Breast ultrasound image
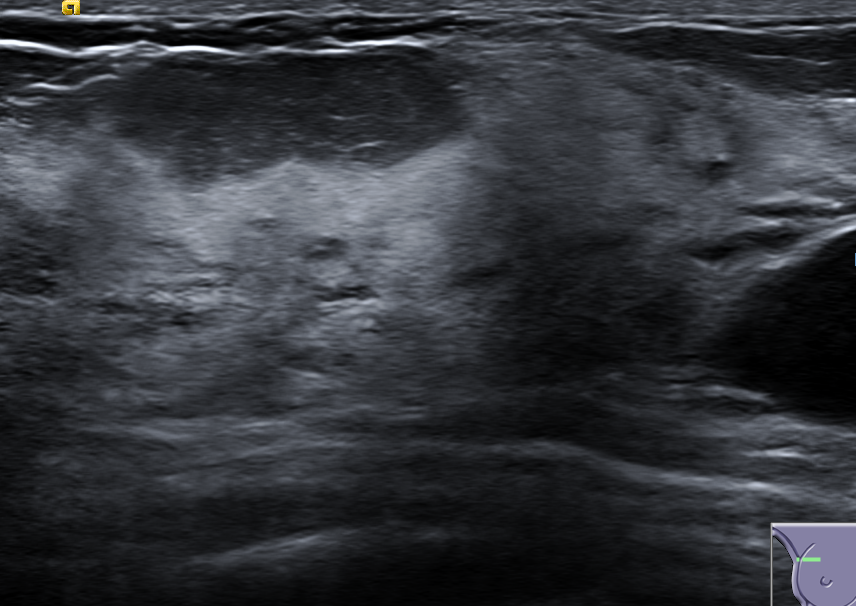
Diagnosis: benign